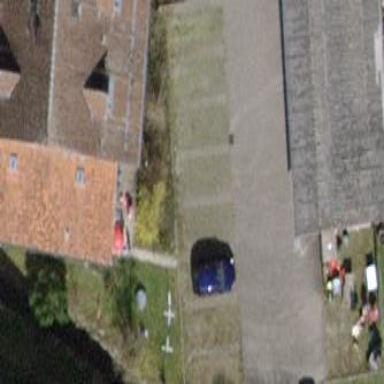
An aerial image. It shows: Parking area with grass paver surface.